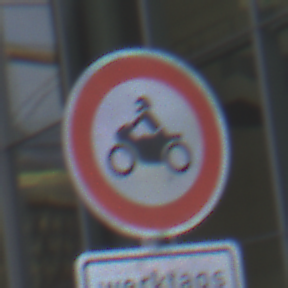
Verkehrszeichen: VerbotKraftraeder
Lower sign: ZeitangabenMitBeschraenkungAufWochentage7
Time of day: SunriseSunset
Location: Outdoor (Urban)
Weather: PartlyCloudy
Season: NotSpecified
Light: Natural